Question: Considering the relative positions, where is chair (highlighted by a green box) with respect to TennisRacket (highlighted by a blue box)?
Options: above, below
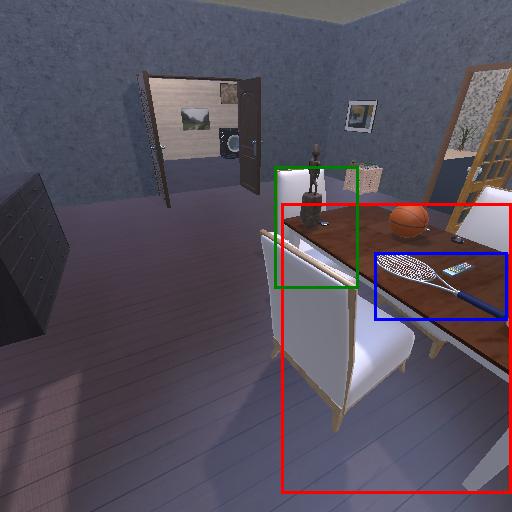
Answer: above